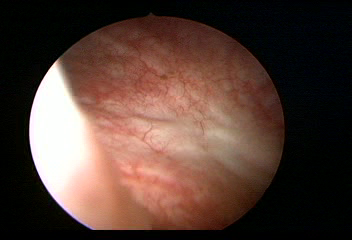
Modality: WLC
Class: Normal mucosa
Bladder cancer association: No